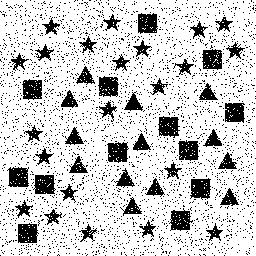
Squares: 13
Triangles: 13
Stars: 22
Total shapes: 48